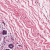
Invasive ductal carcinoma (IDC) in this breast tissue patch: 0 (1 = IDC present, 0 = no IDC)